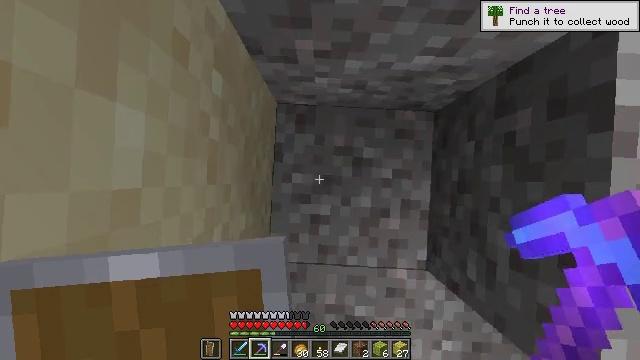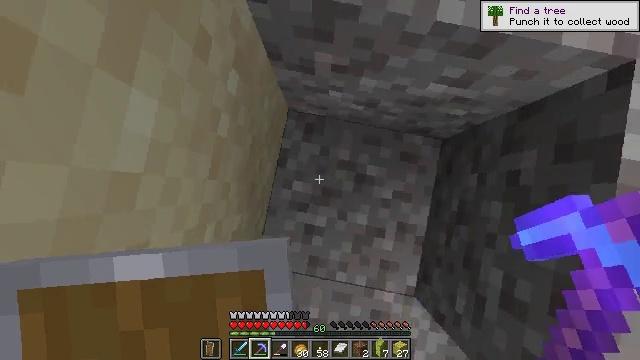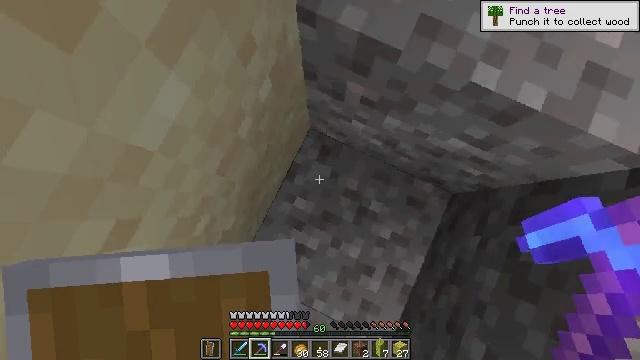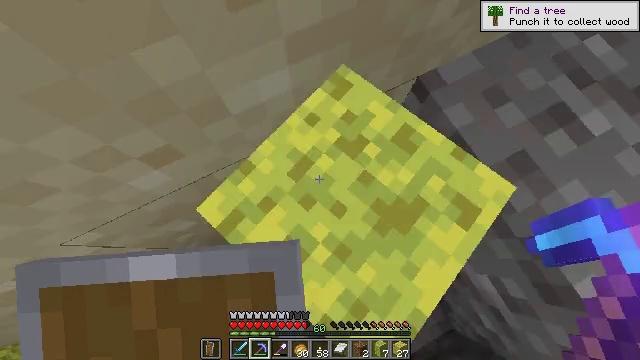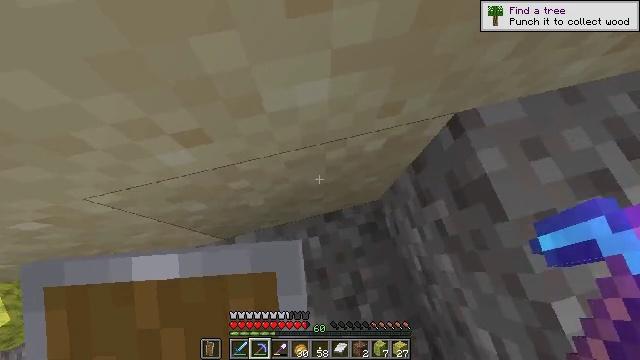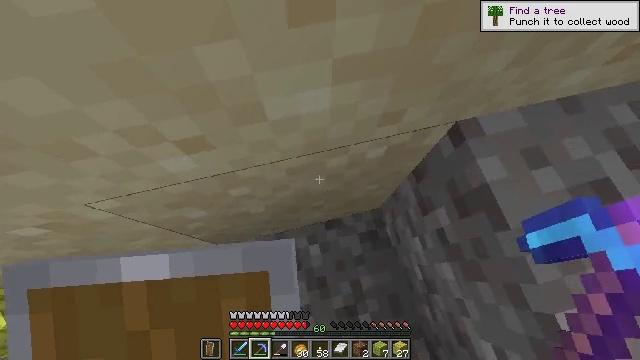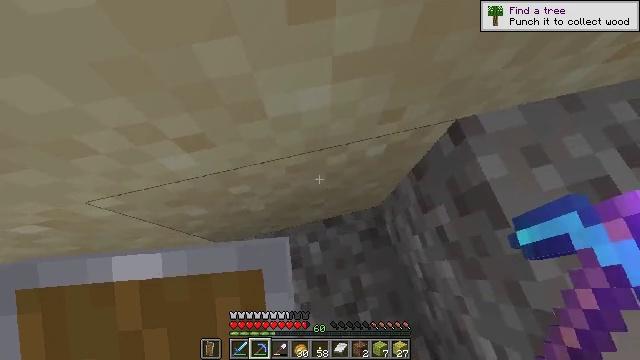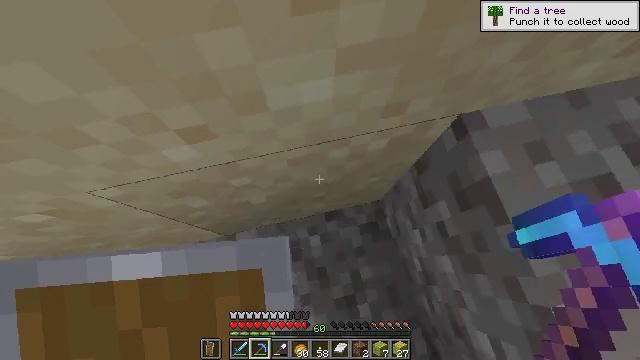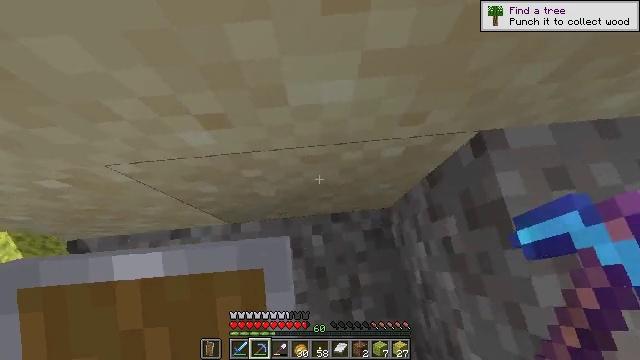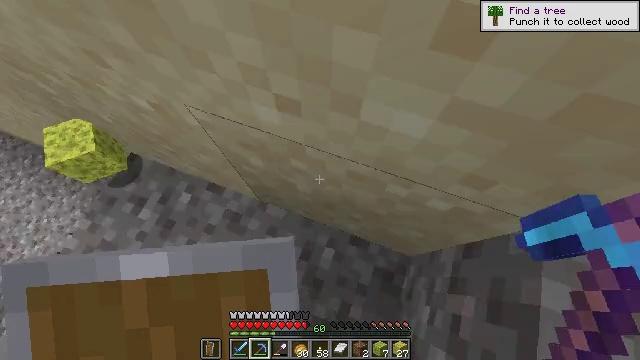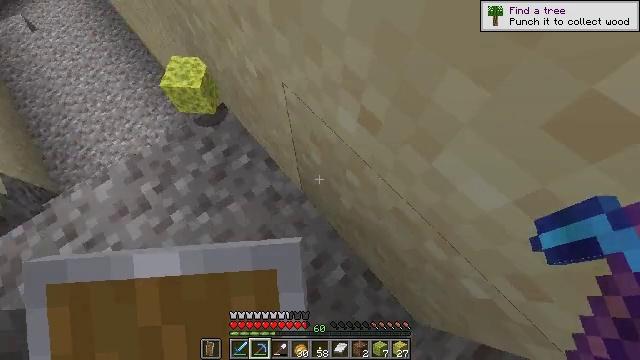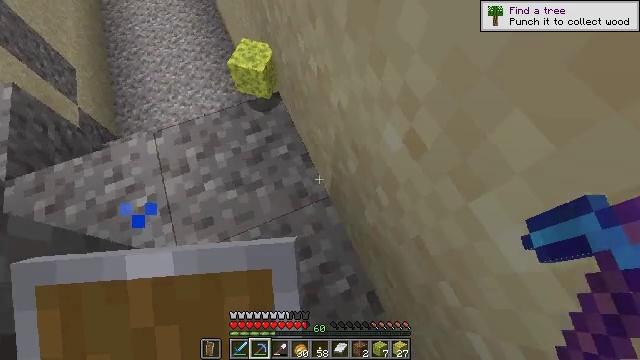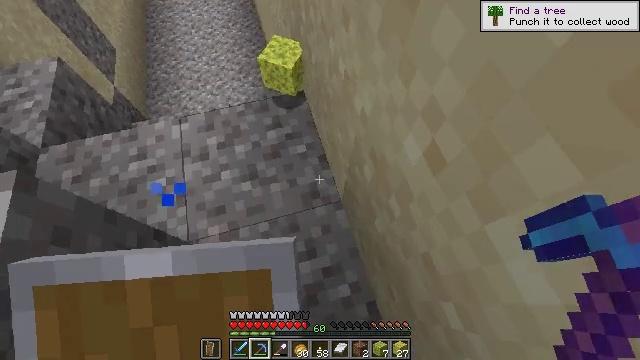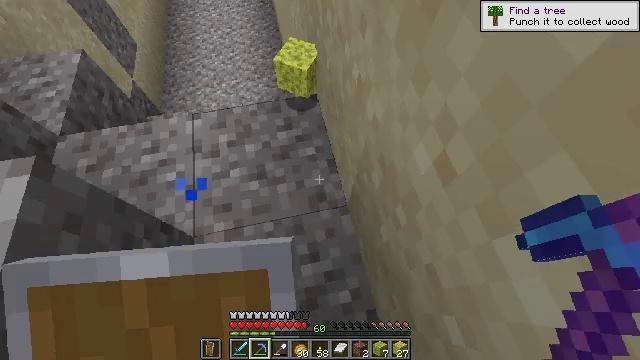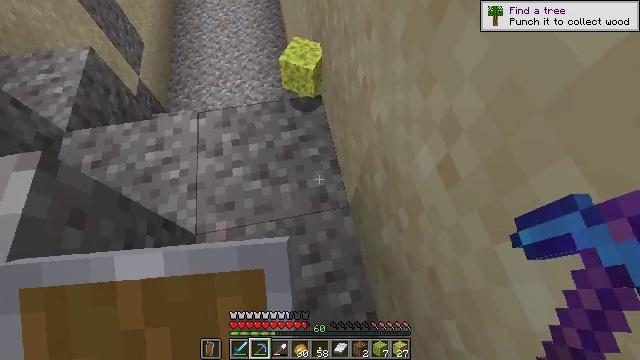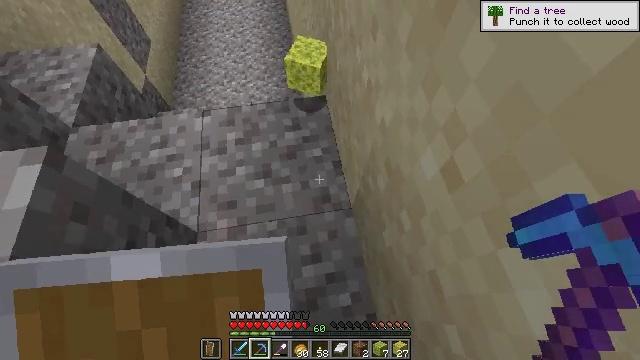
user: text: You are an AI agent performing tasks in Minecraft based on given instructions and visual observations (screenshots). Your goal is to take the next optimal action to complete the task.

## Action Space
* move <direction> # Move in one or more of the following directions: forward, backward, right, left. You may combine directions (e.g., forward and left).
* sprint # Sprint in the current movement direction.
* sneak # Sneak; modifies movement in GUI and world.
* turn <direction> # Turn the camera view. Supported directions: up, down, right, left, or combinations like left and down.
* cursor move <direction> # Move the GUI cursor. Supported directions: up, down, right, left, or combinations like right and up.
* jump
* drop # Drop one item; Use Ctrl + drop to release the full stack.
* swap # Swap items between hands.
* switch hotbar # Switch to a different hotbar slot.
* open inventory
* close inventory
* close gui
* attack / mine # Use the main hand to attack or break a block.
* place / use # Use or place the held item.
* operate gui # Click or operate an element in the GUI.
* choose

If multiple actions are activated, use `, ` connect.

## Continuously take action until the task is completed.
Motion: motion action
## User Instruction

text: Mine the wet sponge underwater.
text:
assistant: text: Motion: turn left and up
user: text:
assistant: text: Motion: turn left and up
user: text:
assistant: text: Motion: turn left and up
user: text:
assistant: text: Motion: turn left and up
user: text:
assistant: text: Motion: turn up
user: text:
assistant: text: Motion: no_op
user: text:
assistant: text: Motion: turn down
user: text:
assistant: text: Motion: turn left
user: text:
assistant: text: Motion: turn left and up
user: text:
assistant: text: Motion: turn left and up
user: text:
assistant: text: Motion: turn left and up
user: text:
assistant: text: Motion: turn left
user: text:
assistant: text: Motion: turn left
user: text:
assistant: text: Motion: turn left
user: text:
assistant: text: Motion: turn left
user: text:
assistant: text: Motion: turn left
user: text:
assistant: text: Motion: turn left
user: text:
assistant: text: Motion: move forward
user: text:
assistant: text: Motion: move forward
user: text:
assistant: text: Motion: move forward
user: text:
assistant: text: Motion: move forward, turn left
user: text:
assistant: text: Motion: move forward, turn left
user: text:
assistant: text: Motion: move forward, turn left
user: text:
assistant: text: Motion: no_op
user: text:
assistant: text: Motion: no_op
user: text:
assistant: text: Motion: no_op
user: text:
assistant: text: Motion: no_op
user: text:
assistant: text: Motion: no_op
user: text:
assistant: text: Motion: no_op
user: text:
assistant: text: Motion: no_op